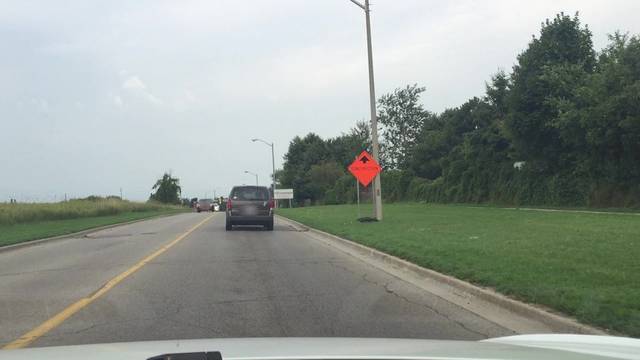
Region: Canada
Coordinates: 43.892, -78.803